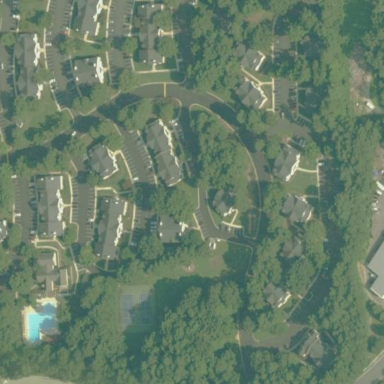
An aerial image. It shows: Residential area within neighborhood.